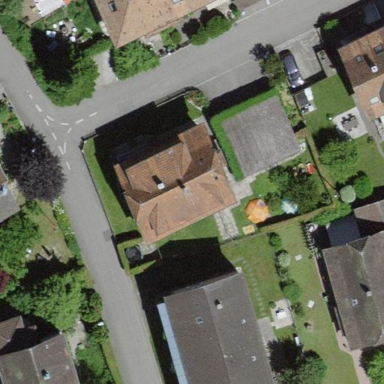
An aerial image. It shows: Half-hipped roof building.